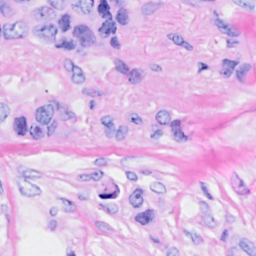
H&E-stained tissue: Breast